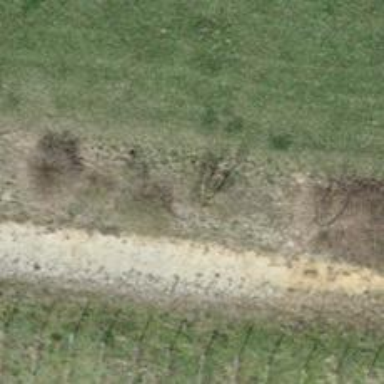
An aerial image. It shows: Hedge barrier.